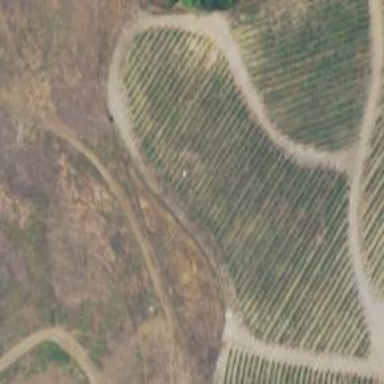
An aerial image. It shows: Vineyard with grape crops.